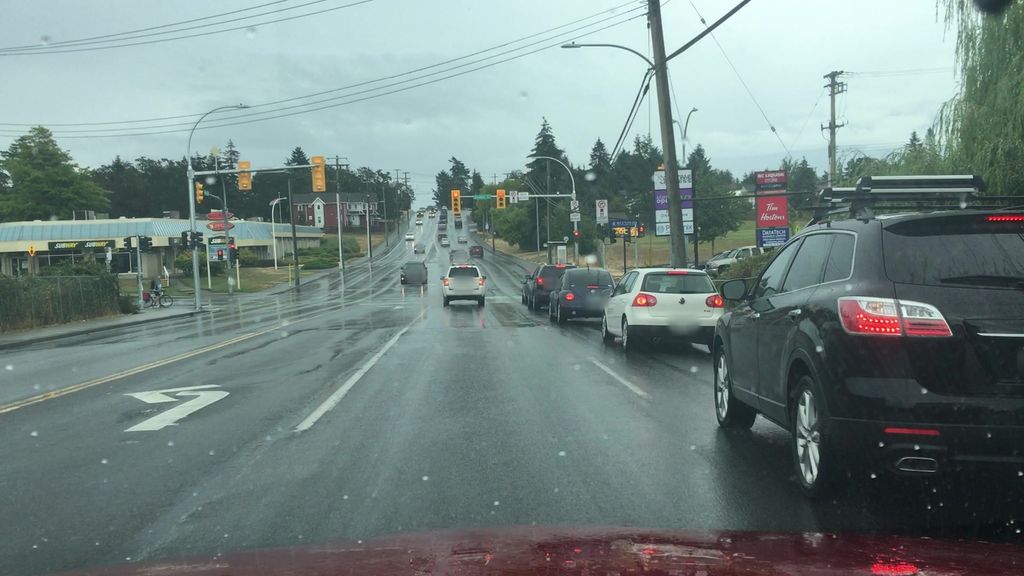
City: victoria